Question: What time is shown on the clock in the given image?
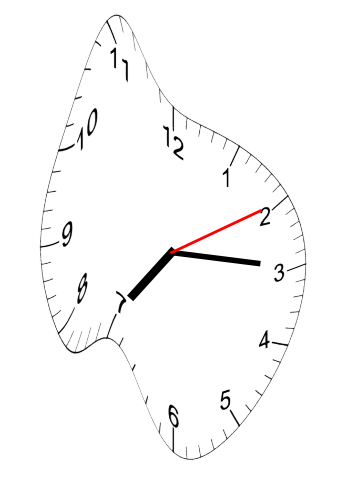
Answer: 07:15:10